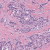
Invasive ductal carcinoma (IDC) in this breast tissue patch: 1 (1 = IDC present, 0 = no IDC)